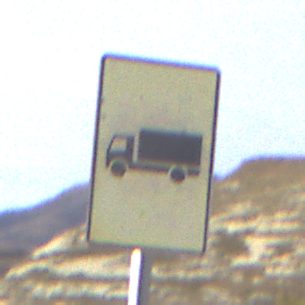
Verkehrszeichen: KFZZulaessigeGesamtmasse3Komma5TOhnePfeilsymbol
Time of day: MorningAfternoon
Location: Outdoor (Nature)
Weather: PartlyCloudy
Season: NotSpecified
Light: Natural